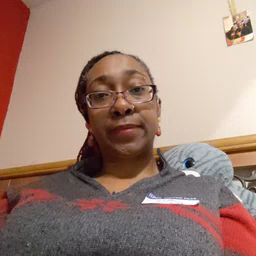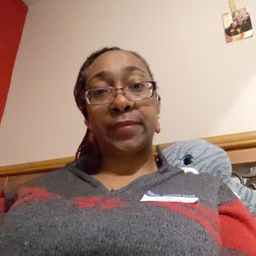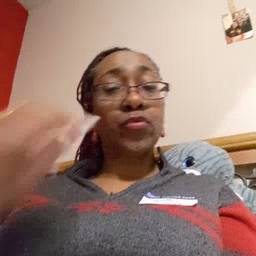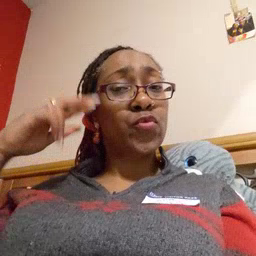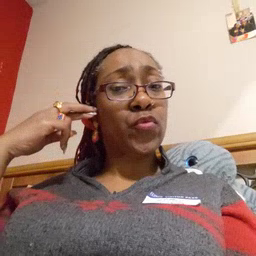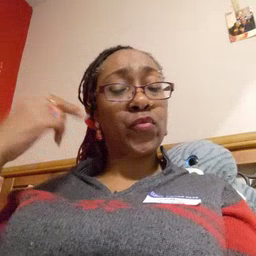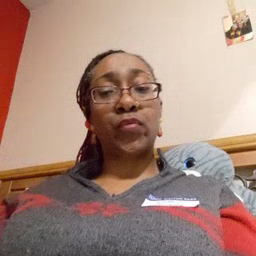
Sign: radio